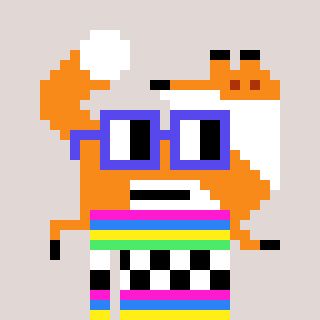
a pixel art character with square blue glasses, a fox-shaped head and a orange-colored body on a warm background